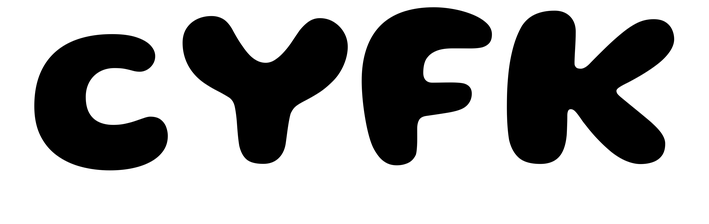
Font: Gluten_Bold